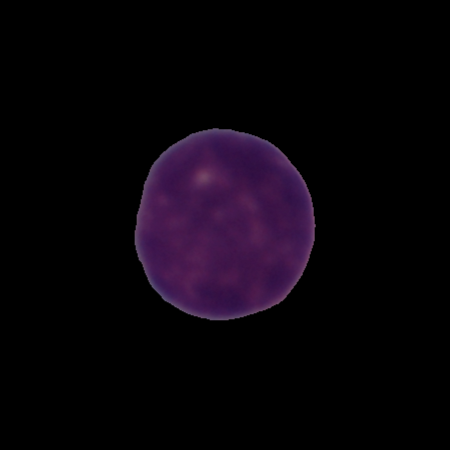
Label: healthy